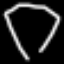
Label: diamond